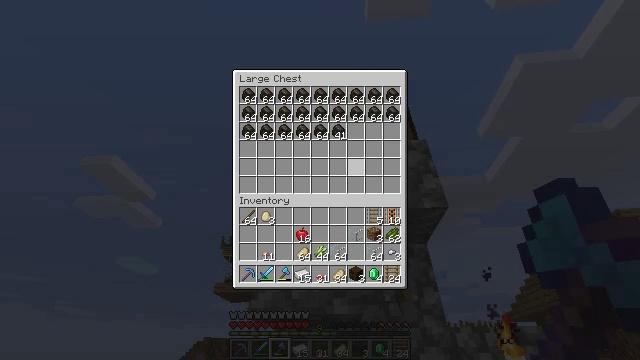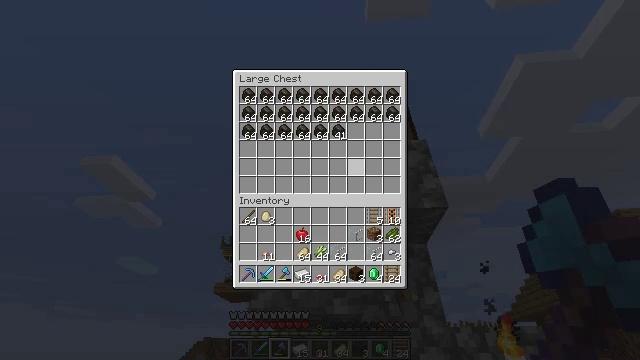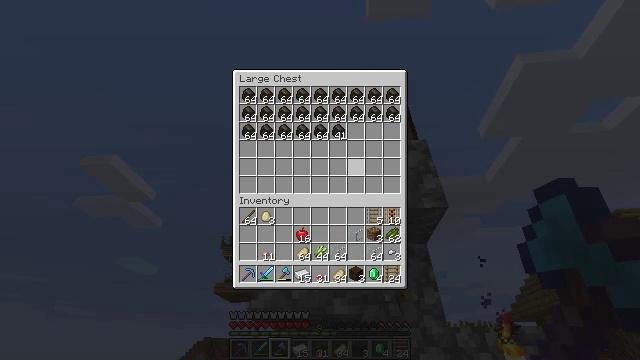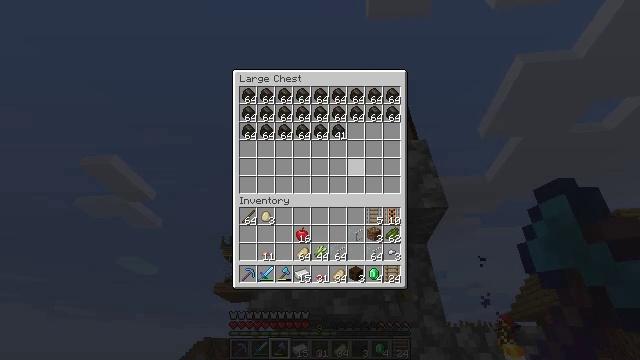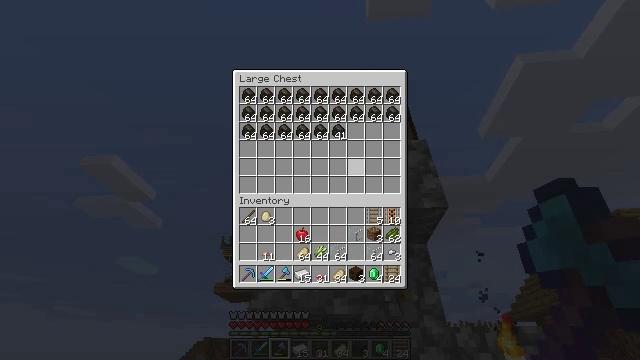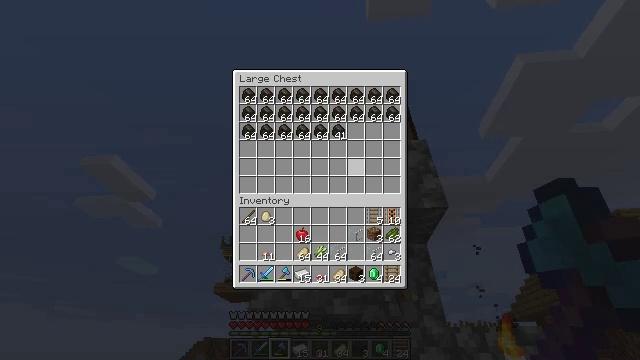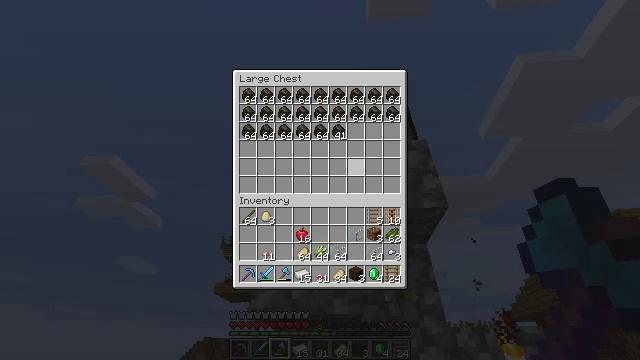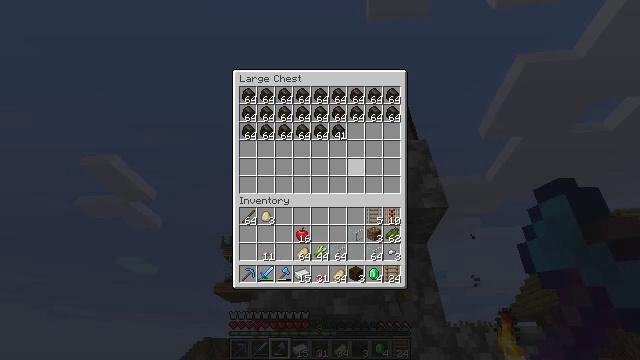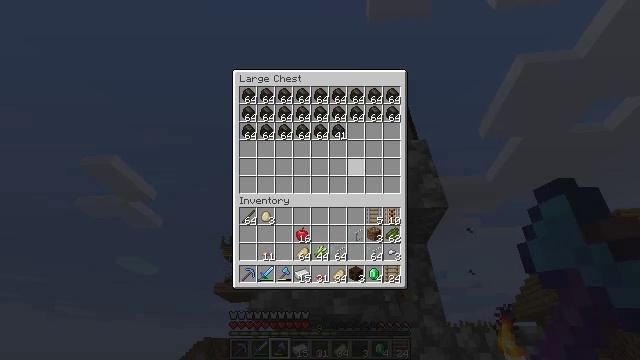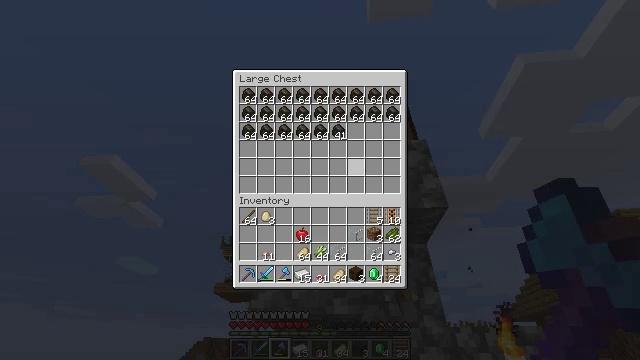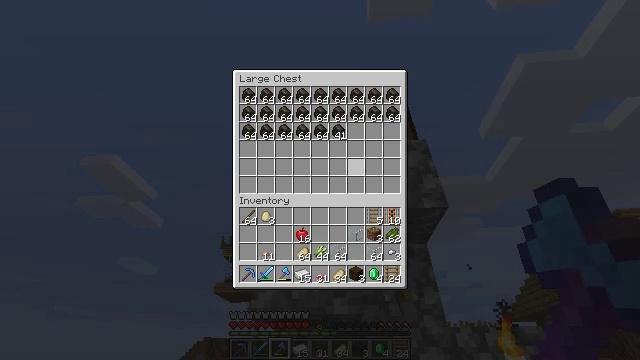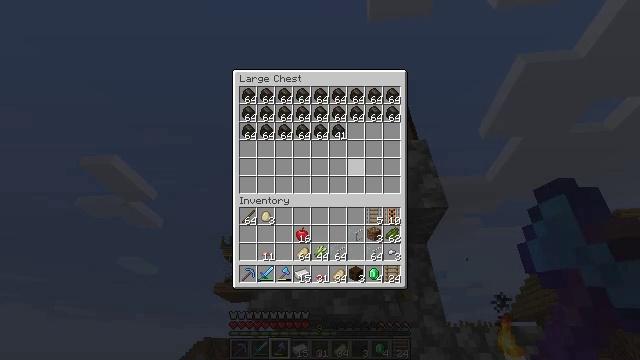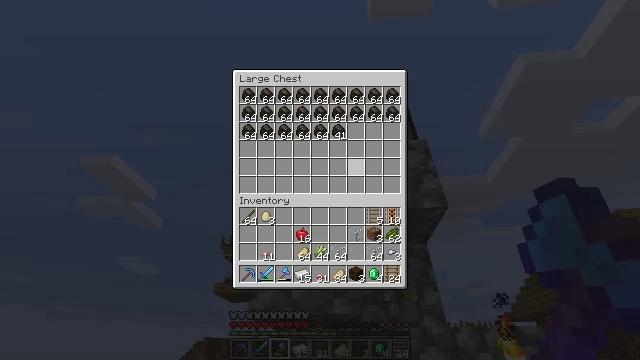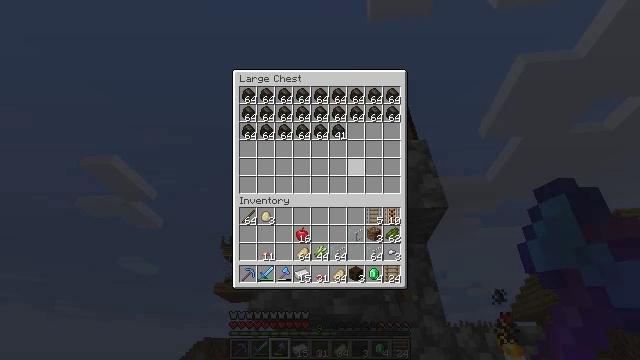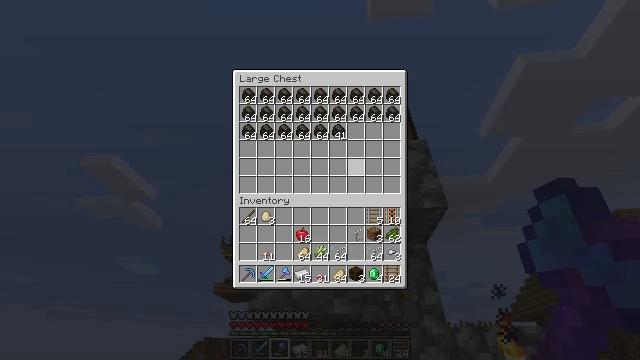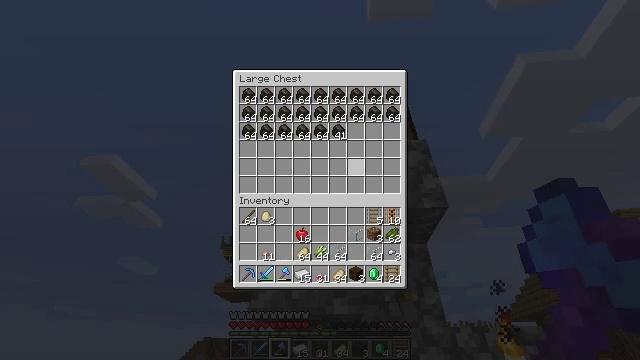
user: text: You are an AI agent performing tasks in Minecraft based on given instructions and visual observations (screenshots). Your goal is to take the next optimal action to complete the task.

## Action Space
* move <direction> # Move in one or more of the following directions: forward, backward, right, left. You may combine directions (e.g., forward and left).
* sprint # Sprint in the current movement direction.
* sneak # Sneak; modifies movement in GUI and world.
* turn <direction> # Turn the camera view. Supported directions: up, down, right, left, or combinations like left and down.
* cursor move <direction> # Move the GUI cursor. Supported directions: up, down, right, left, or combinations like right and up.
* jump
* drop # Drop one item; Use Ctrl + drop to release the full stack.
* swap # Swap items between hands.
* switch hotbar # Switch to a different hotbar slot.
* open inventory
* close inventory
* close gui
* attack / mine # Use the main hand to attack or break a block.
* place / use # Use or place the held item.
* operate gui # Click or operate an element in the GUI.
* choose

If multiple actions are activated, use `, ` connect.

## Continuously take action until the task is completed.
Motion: motion action
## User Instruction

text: Smelt a cactus to craft green dye.
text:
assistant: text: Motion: sneak
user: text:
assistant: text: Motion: sneak
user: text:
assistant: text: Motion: sneak
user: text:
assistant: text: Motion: sneak
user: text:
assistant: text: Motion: sneak
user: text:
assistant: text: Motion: sneak
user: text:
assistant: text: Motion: sneak
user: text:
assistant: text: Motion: sneak
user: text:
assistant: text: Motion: sneak
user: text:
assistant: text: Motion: sneak
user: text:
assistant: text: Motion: sneak
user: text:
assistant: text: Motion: sneak
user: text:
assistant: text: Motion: sneak
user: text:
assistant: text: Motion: sneak
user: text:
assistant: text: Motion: no_op
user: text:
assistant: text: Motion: no_op
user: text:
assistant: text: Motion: no_op
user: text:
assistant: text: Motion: no_op
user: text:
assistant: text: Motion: no_op
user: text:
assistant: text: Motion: no_op
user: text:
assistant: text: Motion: no_op
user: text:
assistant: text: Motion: no_op
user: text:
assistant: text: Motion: no_op
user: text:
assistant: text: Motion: no_op
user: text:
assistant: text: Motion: no_op
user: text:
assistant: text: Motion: no_op
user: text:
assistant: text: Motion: no_op
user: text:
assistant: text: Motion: no_op
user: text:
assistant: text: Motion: no_op
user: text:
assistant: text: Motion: no_op